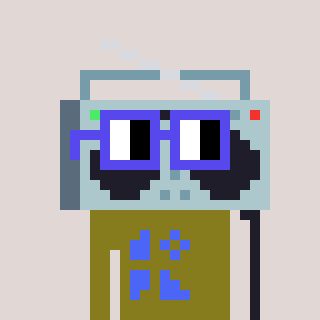
a pixel art character with square blue glasses, a boombox-shaped head and a gunk-colored body on a warm background